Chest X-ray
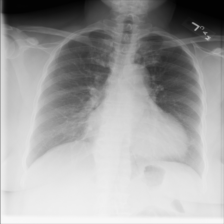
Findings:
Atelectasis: negative
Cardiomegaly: positive
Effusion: negative
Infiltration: negative
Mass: negative
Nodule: negative
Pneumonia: negative
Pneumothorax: negative
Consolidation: negative
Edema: negative
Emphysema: negative
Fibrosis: negative
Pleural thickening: negative
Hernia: negative